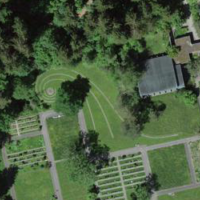
EUNIS habitat code: 53
Species observed at this site:
Papilio machaon
Maniola jurtina
Araschnia levana
Argynnis paphia
Aphantopus hyperantus
Epipactis palustris